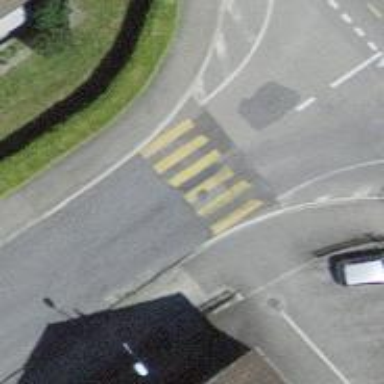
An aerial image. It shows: Zebra crossing on the road.